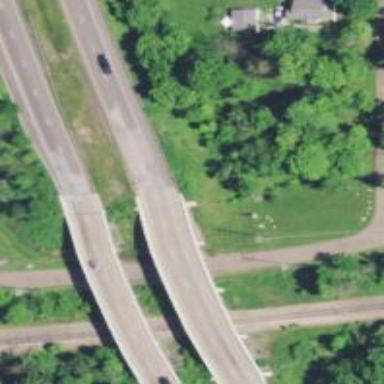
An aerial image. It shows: Motorway bridge.